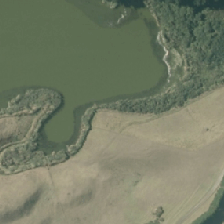
Land cover: lake_pond